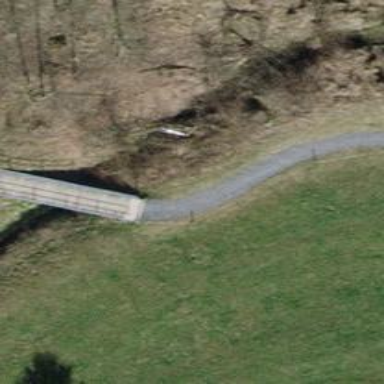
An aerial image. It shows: Bridge over grade2 track.